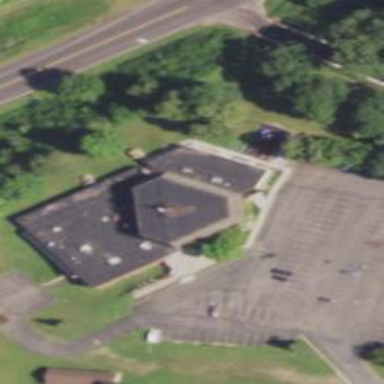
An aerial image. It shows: Building serving as place of worship.